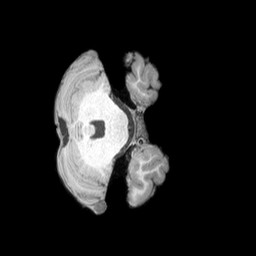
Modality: T1w
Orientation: axial
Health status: healthy